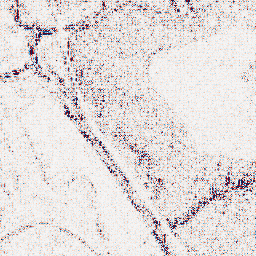
Category: wavelet
Decomposition family: wavelet_reverse_biorthogonal
Decomposition parameters: wavelet: rbio4.4
level: 1
Upsampling method: bilinear
Upsampling parameters: scale: 4
Upsampling scale: 4